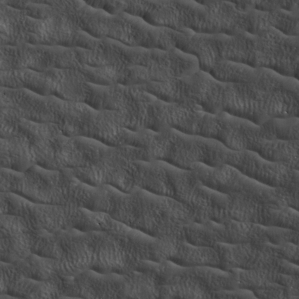
Label: non_frost